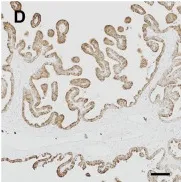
Postoperative pathology: choroid plexus papilloma (WHO I). Immunohistochemical expressions: GFAP (+-), EMA (+), keratin (+++), CAM5.2 (+++), P53 (+), syn (++) and olig-2(-). Ki-67LI: 0.6% (A-H). Scale bar:. 100 mum.
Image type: pathology (immunostaining)